Question: I'm trying to get Time Profiler to play nice with me. I am able to set it up with my iPhone and capture data. However, Instruments doesn't really show much information about where the virtual bottlenecks exist in my code. If I click on the memory addresses to show more detail Instruments tells me that they're unavailable.
How can I get the info I need to optimize my code?
Screenshot:

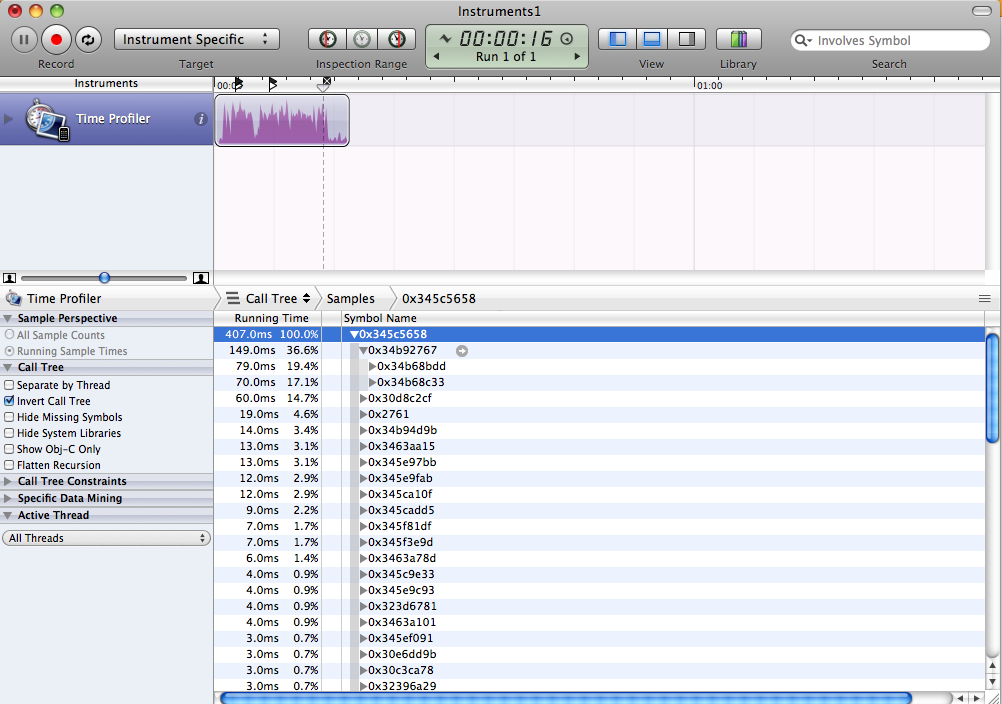
Answer: Wow uh... I got it to work... You need to set a target by clicking the info icon next to your iPhone's icon..